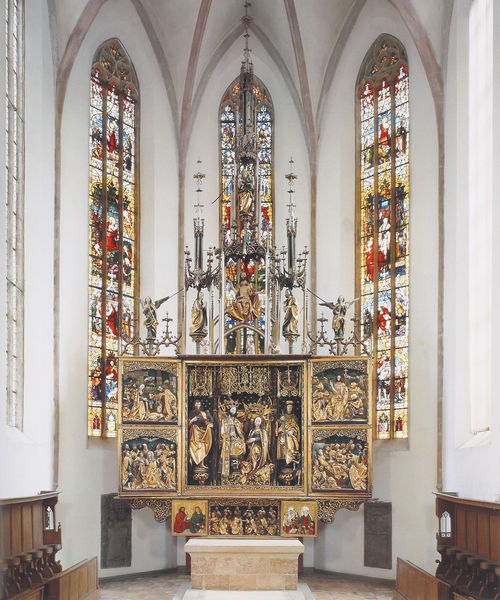
Titel: Schwabach bei Nürnberg, Stadtkirche St. Johannes der Täufer und St. Martin. Hochaltar
Standort: Schwabach, Stadtpfarrkirche St. Johannes der Täufer und St. Martin (EU - D - Mittelfranken)
Schlagwörter: blau, gott, gelb, bunt, fenster, stühle, szene, weiss, rot, geschichte, bild, kirche, gold, gotik, renaissance, engel, farbig, schiff, sitze, figuren, gestühl, harmonie, glaube, kreuz, bleiglas, altar, hochaltar, glasfenster, gotisch, christus, jesus, apsis, chor, könige, heilige, maria, christentum, joseph, romanisch, kirchenfenster, chorgestühl, triptychon, heiligendarstellung, triptichon, tri, tripthychon, altar kirche, kassetenfenster, 3flügliger altar